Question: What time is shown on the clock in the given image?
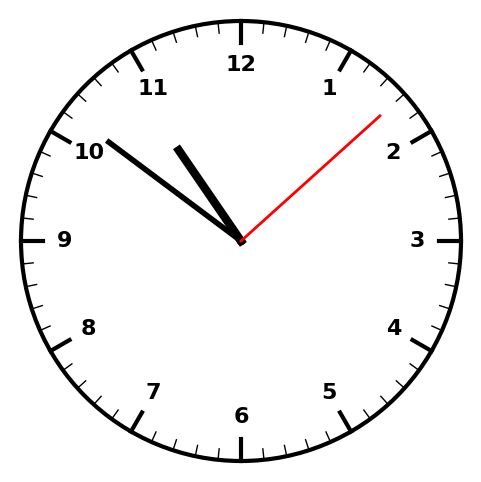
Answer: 10:51:08